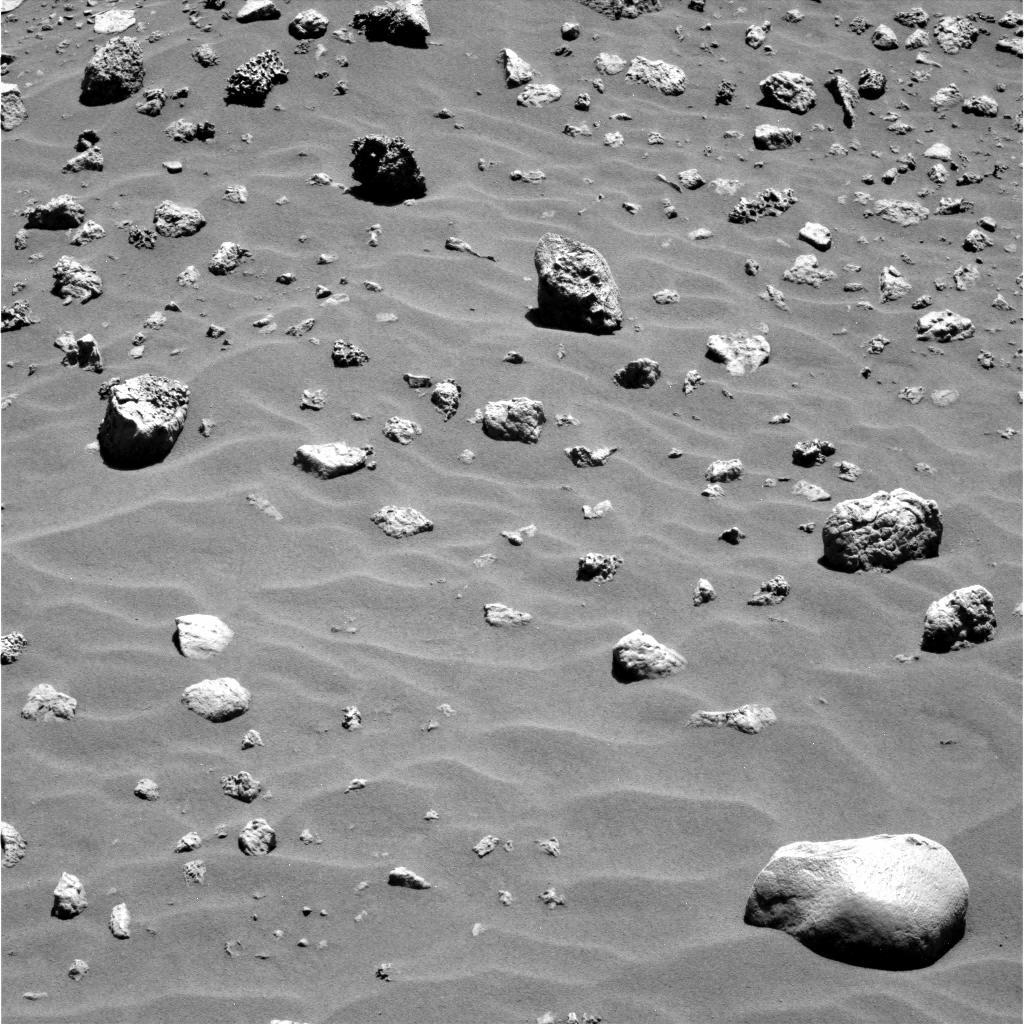
Terrain classes present: Gravel / Sand / Soil, Rock, Shadow